Question: I try to render a google map within a nyromodal iframe layer.
It works fine in Chrome and Firefox, but in IE8 there is a strange issue: On first load, it works fine. Yet after I close the layer and reopen it on the same page, the map will render false: only mostly showing grey tiles and and and all its content will be splattered randomly, e.g. like so:

If I clear the cache and reload, the map will work again but only one time.
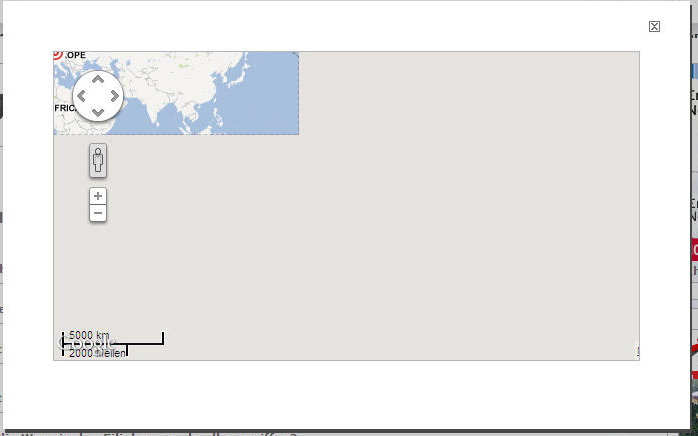
Answer: The problem most likely lies within the fact that nyromodal needs time to fully open, while the google API already tries to render the map. Hence it works when clearing the cache, as there is a timeout before all resources are loaded, allowing nyromodal the option to completely open.
So in order to enforce a timeout to fully load the nyromodal, initalize your map in your iframe via
'''
$(document).ready(function () {
/* set up your map */
setTimeout(
function() {
initalizeYourMap();
},
1000);
'''
});